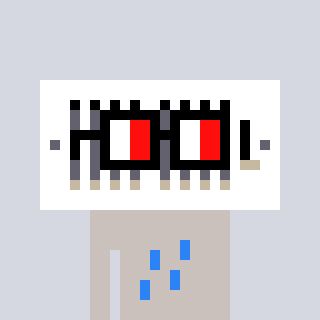
a pixel art character with square glasses with black frames and red eyes, a vent-shaped head and a foggrey-colored body on a cool background